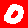
Digit: 0